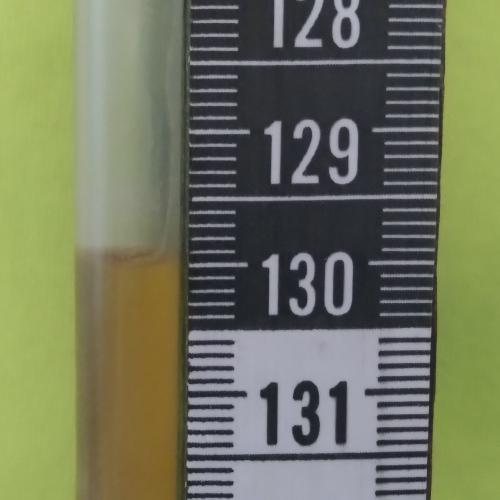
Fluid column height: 129.9 cm